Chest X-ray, AP view. Patient: 40 years old, sex M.
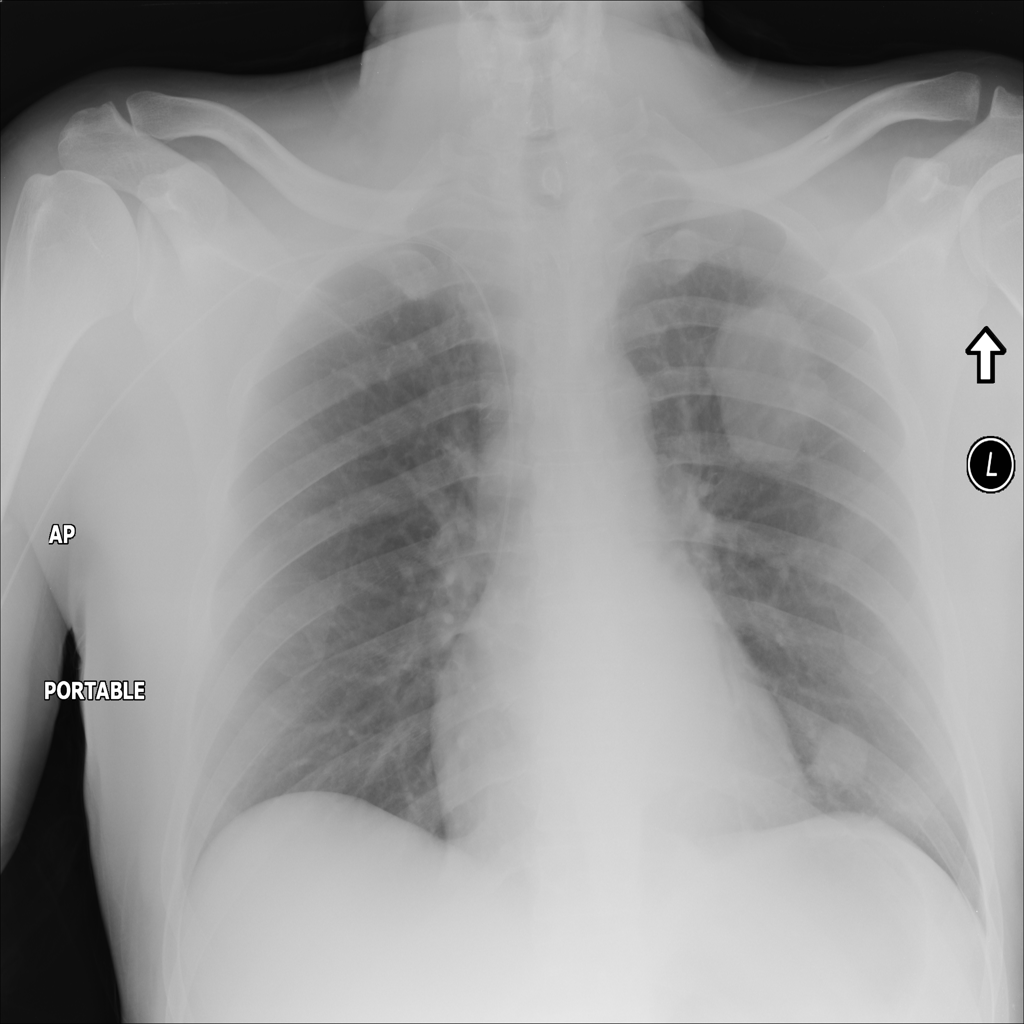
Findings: Nodule